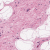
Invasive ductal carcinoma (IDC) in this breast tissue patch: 0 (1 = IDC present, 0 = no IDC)